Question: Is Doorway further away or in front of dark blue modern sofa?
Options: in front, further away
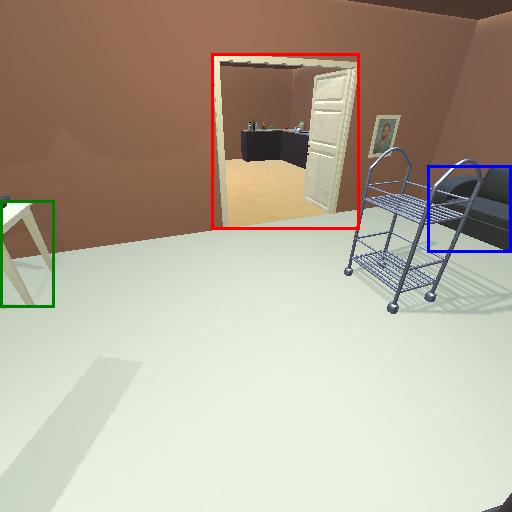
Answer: in front